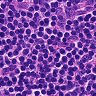
Metastatic tissue present: no